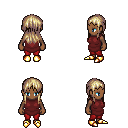
a pixel art fantasy rpg character, female body template, human, dark skin, maroon tunic, red pants, white blonde unkempt hairstyle, gold boots, four views (front, back, left, right), 2x2 character sprite sheet, small pixel art, hard edges, no anti-aliasing